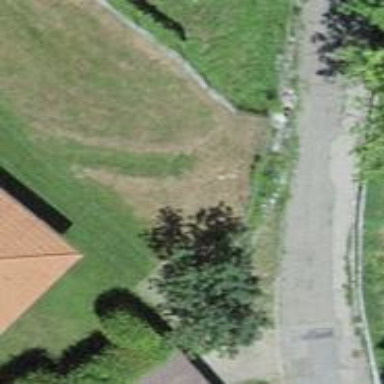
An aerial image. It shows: Grass paver driveway.